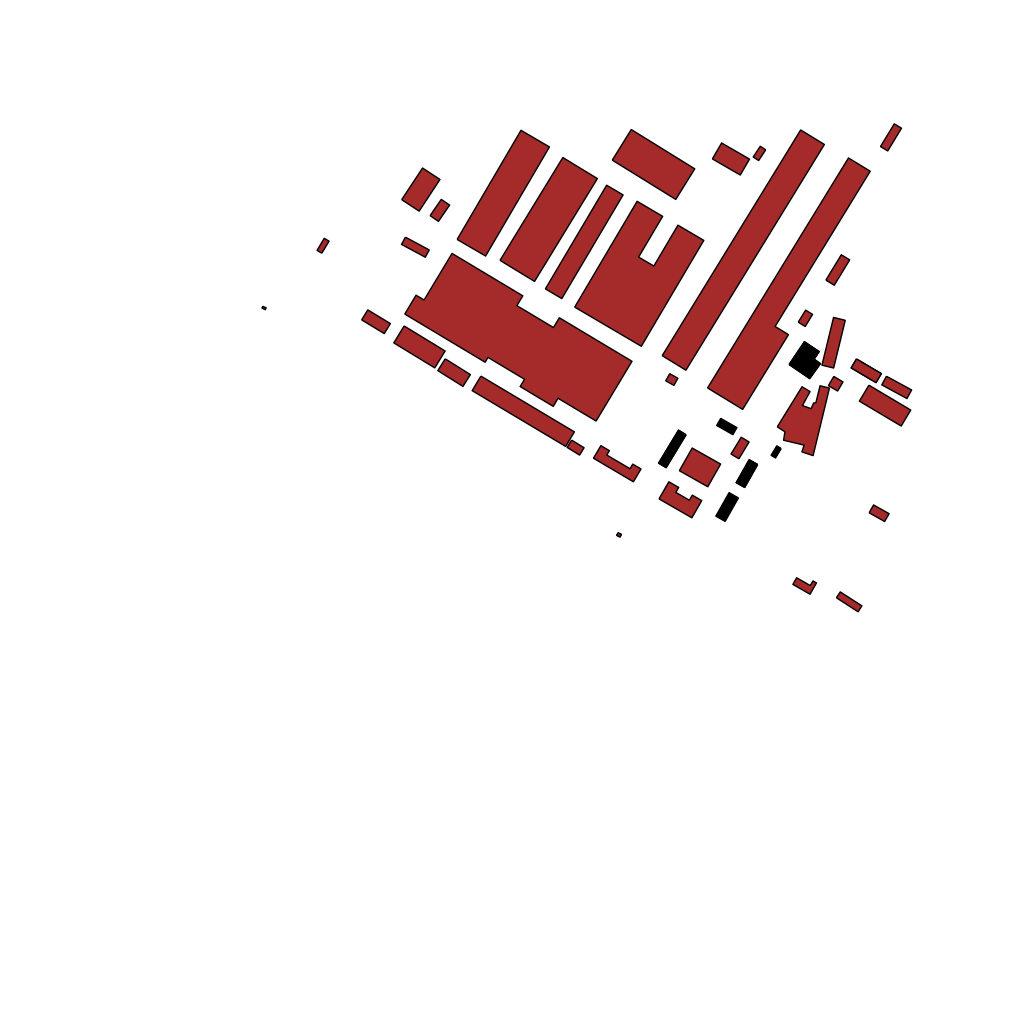
Tags: overhead vector_map, industrial, recreation, individual_rise, low_rise, density_1, Building, Facility, 1.0 km²